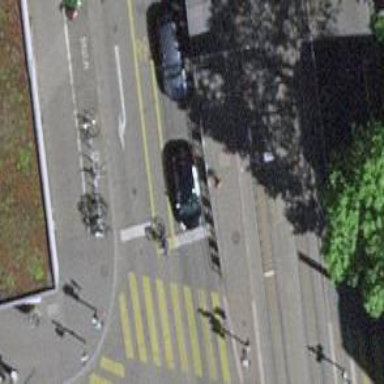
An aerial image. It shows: Road with traffic signals for signaling.